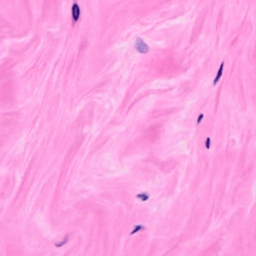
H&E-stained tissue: Breast